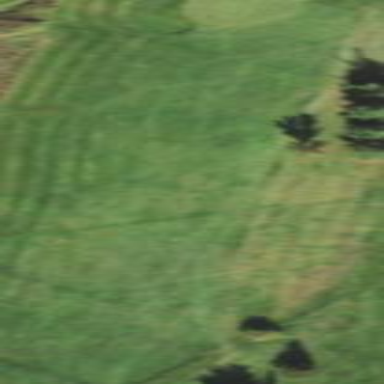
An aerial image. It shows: Grassy area designated as golf fairway.